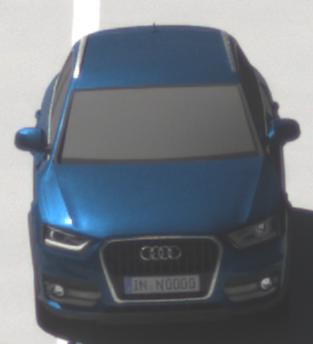
Make: Audi
Model: Q3 1.4 TFSI
Detailed model: Q3 (8U)
Model produced from: 2013/07
Model produced until: 2014/10
Doors: 5
Color: blue
Road condition: dry road
Daytime: midday
Contrast: high contrast